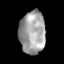
Tissue: skin
Cell type: Epithelial cells
Senescence score: 0.2781
Nuclear area (px): 1087
Mean DAPI intensity: 160.884